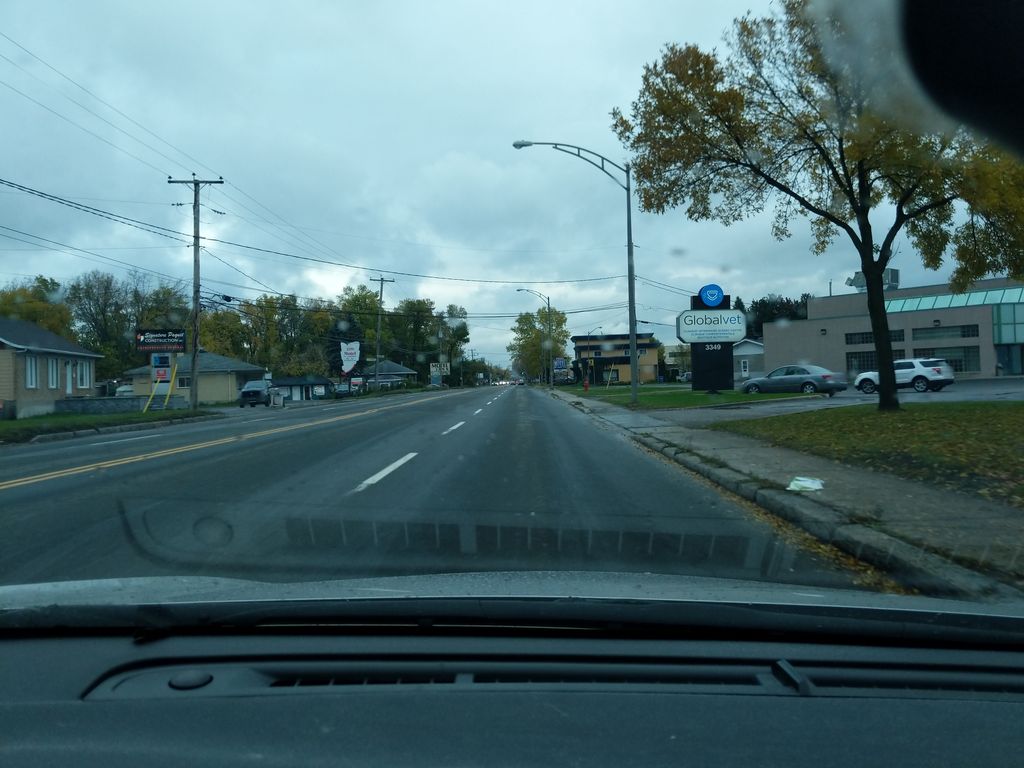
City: quebec_city